Question: I watched a video on Microsoft visual studio youtube channel on how to work with git and github. When the user opened their visual studio program. I see the normal solution and team explorer. They also have a github tab. I wanted to know of there was a package that needed to be added. I downloaded just about every package that has to do with github extensions but with no luck. Any help would be appreciated. Here the link to the video <URL> timestamp 5:27 for better clarification. Here is a screenshot of the github feature I do not have higlighted.

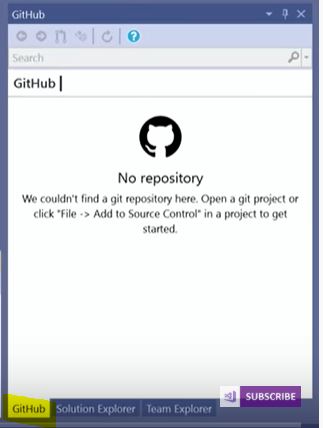
Answer: 5:04 in video, the screen of VS2019 installer, see on the right, it's an individual component to install:
> Github Extension for Visual Studio
If that fails install it from here: <URL>
<URL>
Then click View menu > Other Windows > GitHub:
<URL>